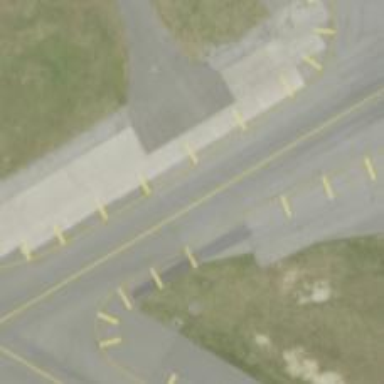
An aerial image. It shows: View of taxiway at the airport.